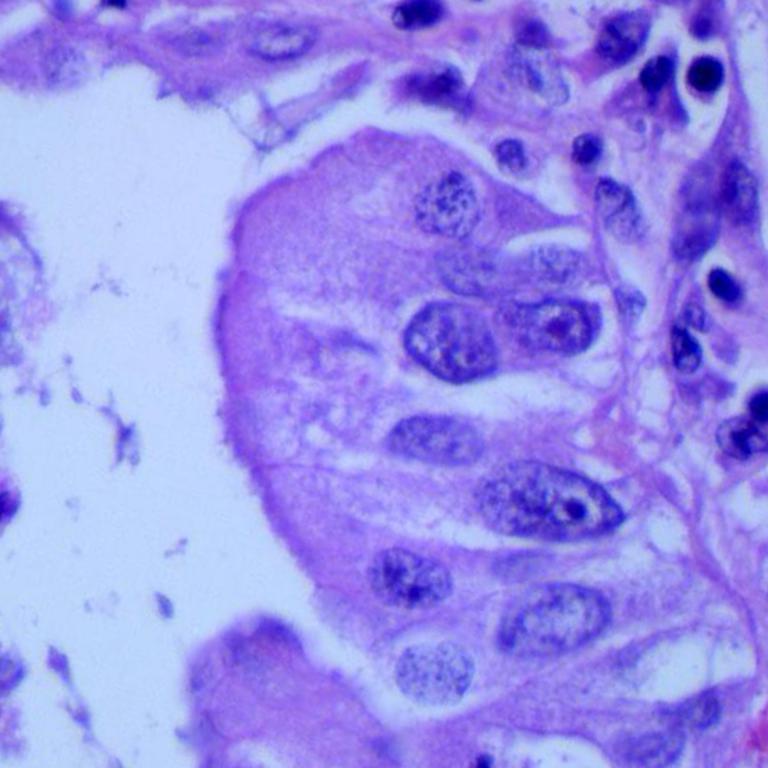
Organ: lung
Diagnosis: adenocarcinomas